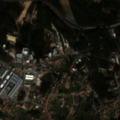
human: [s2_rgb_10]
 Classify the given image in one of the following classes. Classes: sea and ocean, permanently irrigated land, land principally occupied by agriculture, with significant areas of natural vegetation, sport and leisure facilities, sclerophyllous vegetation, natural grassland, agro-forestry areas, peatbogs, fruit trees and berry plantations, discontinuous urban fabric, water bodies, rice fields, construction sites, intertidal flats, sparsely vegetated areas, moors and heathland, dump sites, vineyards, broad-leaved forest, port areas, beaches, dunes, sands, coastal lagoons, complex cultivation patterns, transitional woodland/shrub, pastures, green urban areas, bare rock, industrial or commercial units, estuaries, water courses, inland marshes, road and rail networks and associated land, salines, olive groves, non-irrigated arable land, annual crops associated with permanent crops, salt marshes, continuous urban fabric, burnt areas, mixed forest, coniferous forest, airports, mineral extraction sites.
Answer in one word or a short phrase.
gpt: industrial or commercial units, annual crops associated with permanent crops, complex cultivation patterns, coniferous forest, mixed forest, transitional woodland/shrub